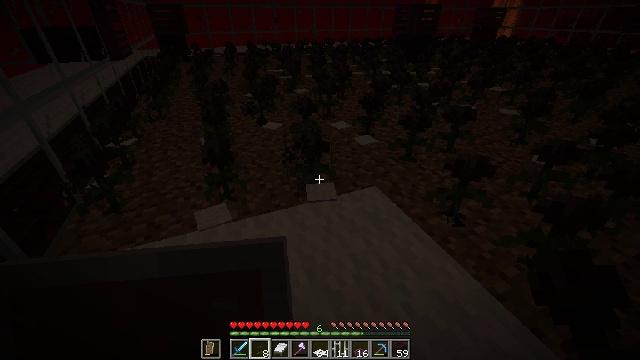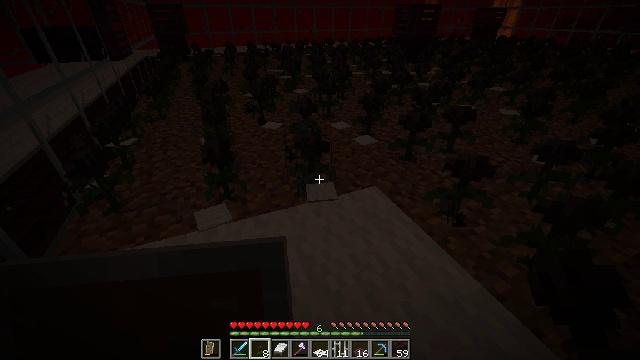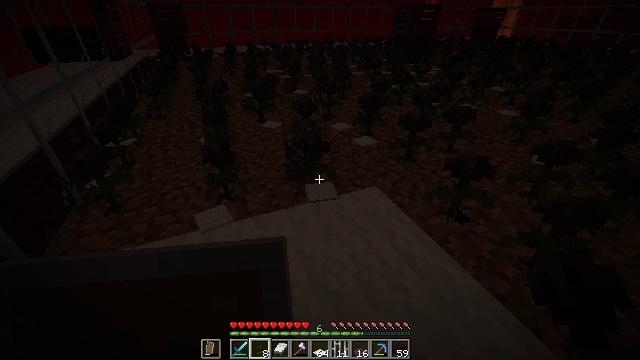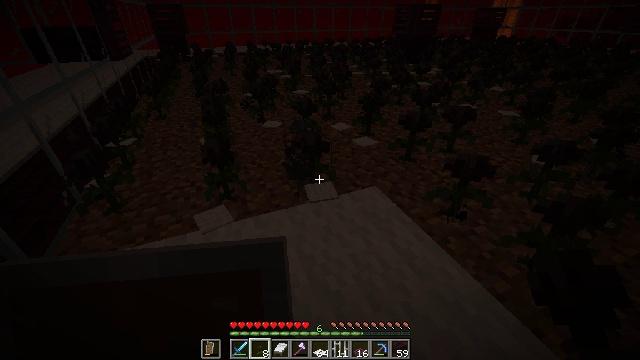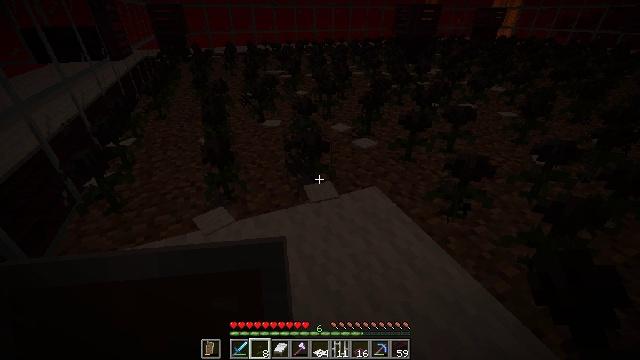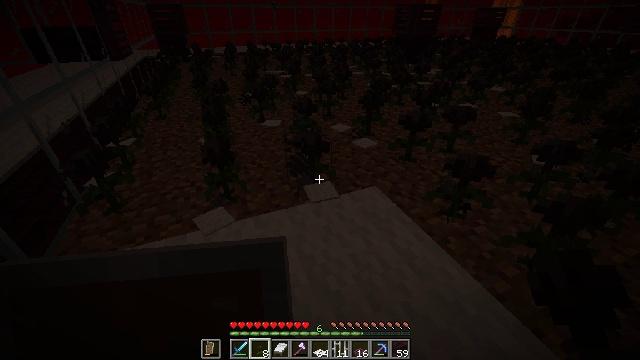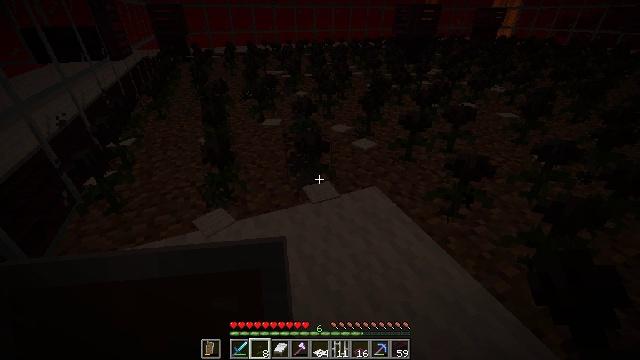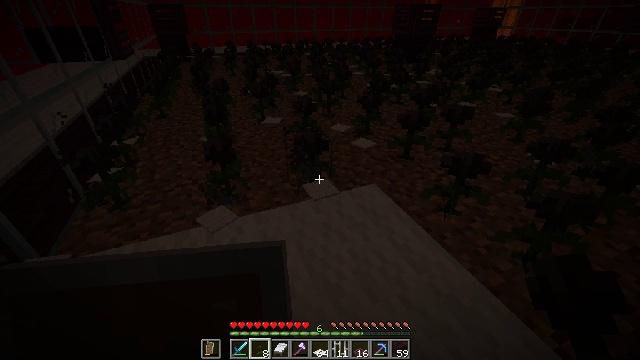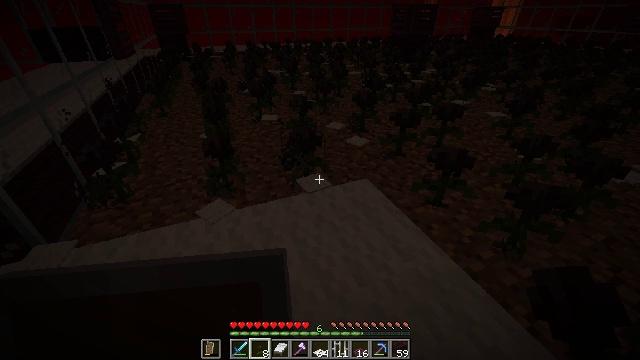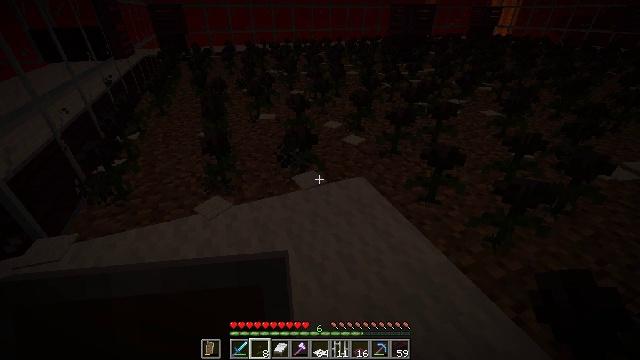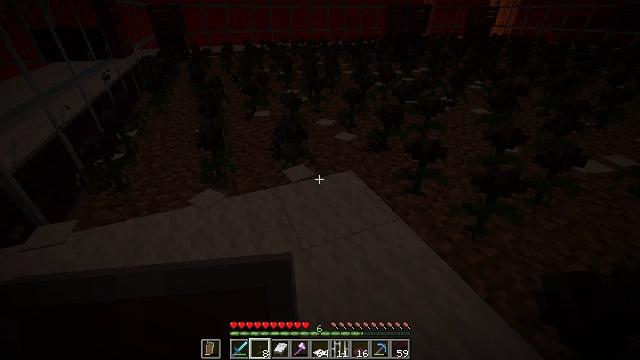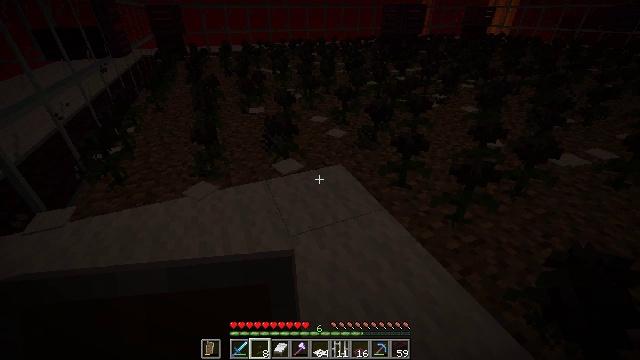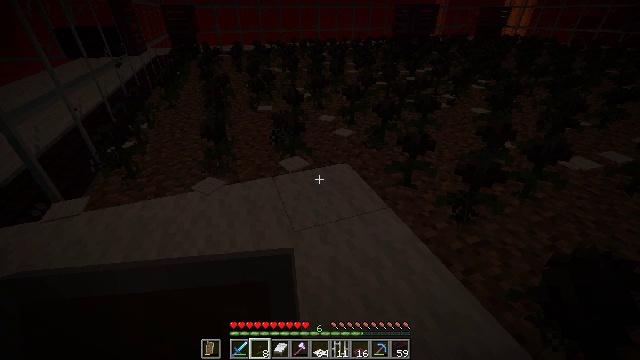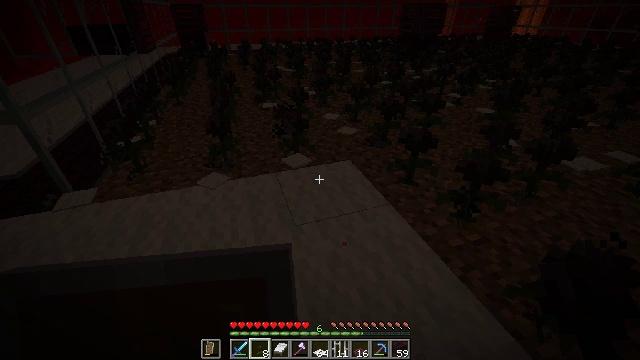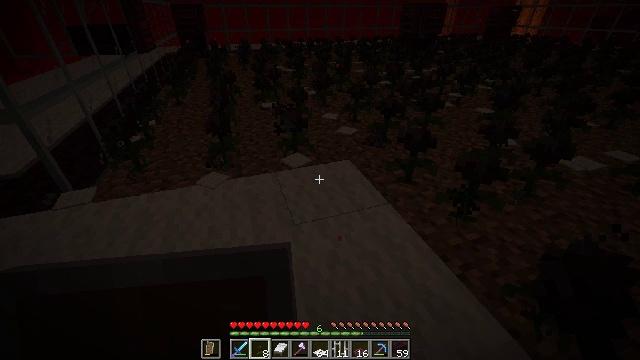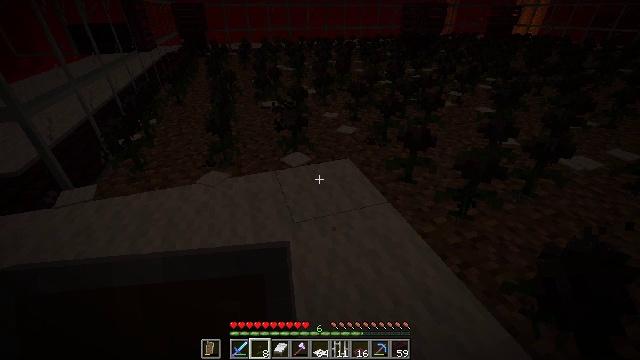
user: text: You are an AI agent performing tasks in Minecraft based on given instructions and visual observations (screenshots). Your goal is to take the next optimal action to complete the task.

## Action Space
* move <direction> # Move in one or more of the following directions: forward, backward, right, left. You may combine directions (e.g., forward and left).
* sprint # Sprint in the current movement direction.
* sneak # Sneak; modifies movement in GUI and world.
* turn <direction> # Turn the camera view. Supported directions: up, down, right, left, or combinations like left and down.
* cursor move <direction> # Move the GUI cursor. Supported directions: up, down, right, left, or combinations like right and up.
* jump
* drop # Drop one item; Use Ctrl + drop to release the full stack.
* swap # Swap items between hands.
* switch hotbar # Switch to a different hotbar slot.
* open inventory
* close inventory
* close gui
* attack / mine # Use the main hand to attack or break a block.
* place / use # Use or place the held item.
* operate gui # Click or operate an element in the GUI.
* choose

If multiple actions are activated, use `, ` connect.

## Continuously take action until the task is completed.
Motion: motion action
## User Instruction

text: Break the white carpet block.
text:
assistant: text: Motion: no_op
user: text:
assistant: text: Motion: no_op
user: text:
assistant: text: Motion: no_op
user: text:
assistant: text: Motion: no_op
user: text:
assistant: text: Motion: no_op
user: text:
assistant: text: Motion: no_op
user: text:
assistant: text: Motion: move back
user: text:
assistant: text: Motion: move back and move right
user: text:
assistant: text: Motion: move back and move right
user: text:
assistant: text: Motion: move back and move right
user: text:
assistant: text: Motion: no_op
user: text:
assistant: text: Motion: turn left
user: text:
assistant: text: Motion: turn left
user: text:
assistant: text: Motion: no_op
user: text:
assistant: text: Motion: no_op
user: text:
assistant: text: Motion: no_op
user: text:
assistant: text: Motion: attack / mine
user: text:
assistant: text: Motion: attack / mine
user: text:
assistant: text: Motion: attack / mine
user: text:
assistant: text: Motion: attack / mine
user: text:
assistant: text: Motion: attack / mine
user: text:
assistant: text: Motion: attack / mine
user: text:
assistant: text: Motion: attack / mine
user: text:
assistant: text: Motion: turn left, attack / mine
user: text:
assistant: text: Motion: turn left, attack / mine
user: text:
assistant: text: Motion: turn left, attack / mine
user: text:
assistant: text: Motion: turn left, attack / mine
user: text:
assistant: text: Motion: attack / mine
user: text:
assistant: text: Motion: attack / mine
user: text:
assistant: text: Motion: attack / mine